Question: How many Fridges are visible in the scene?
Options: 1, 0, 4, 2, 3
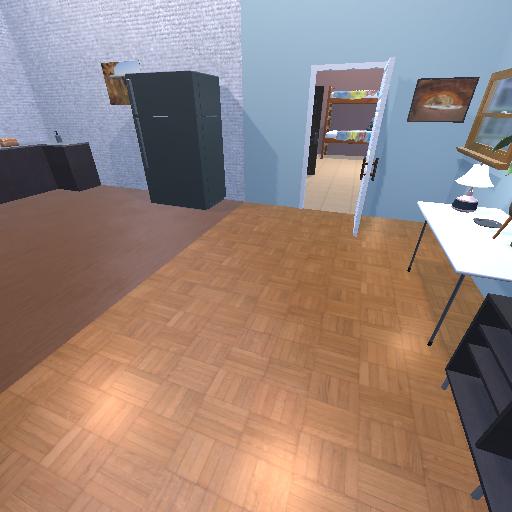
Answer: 1